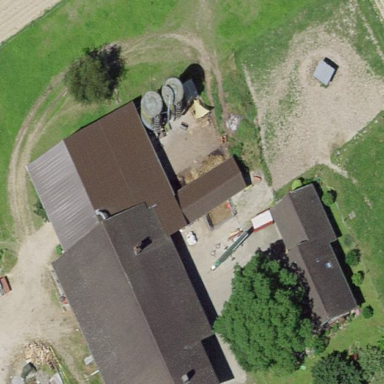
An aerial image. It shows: Farmyard in rural farm setting.